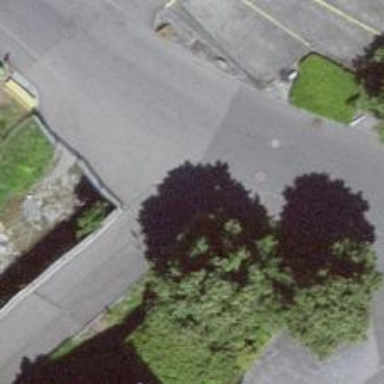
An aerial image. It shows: Bollard.